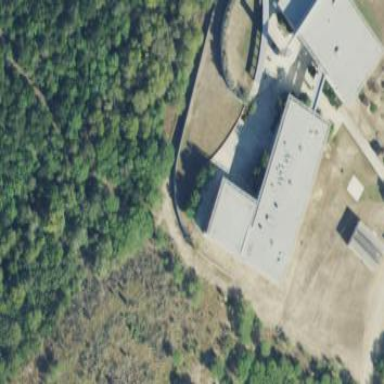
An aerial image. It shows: School building.